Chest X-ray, AP view. Patient: 42 years old, sex M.
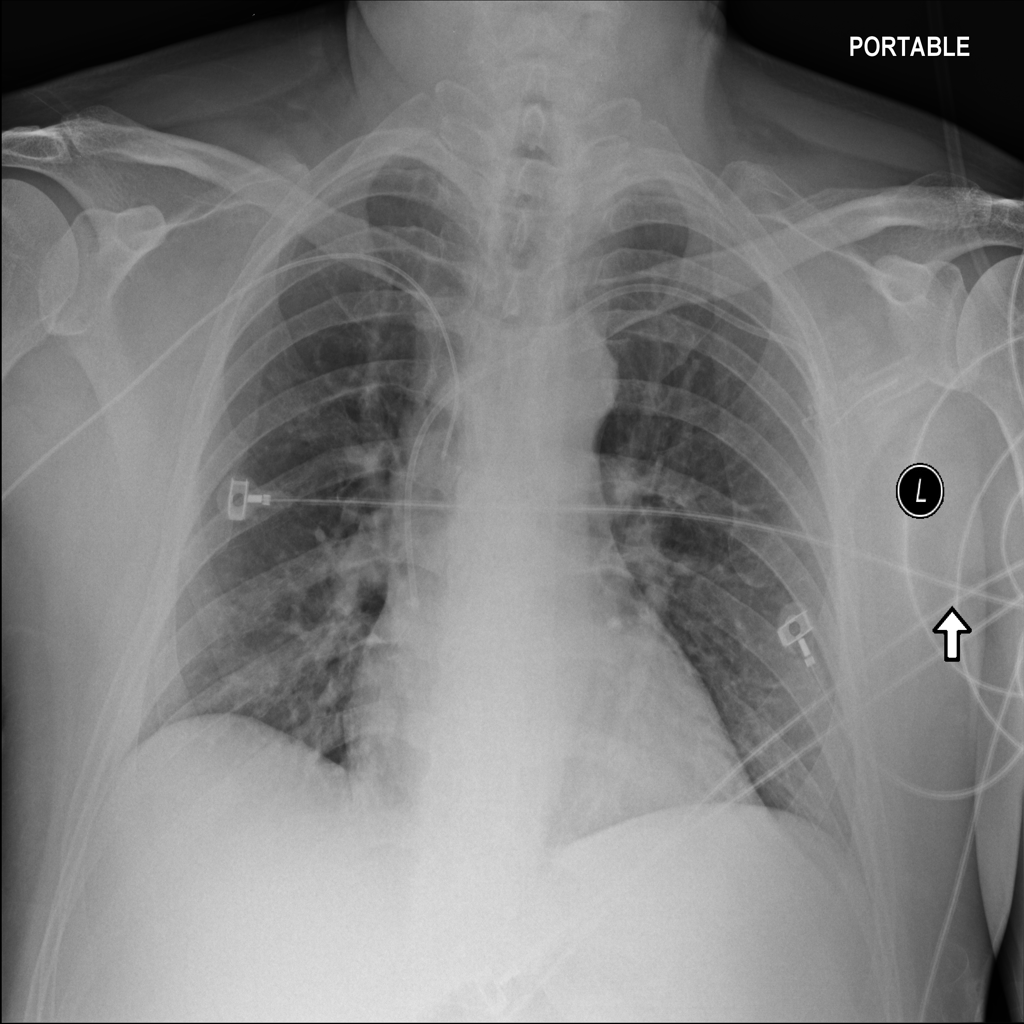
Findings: No Finding